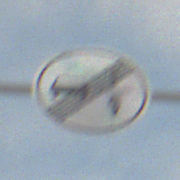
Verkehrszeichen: EndeVerbotUeberholenEinspurigeFahrzeuge
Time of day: MorningAfternoon
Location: Outdoor (Nature)
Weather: Overcast
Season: Winter
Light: Natural